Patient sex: F
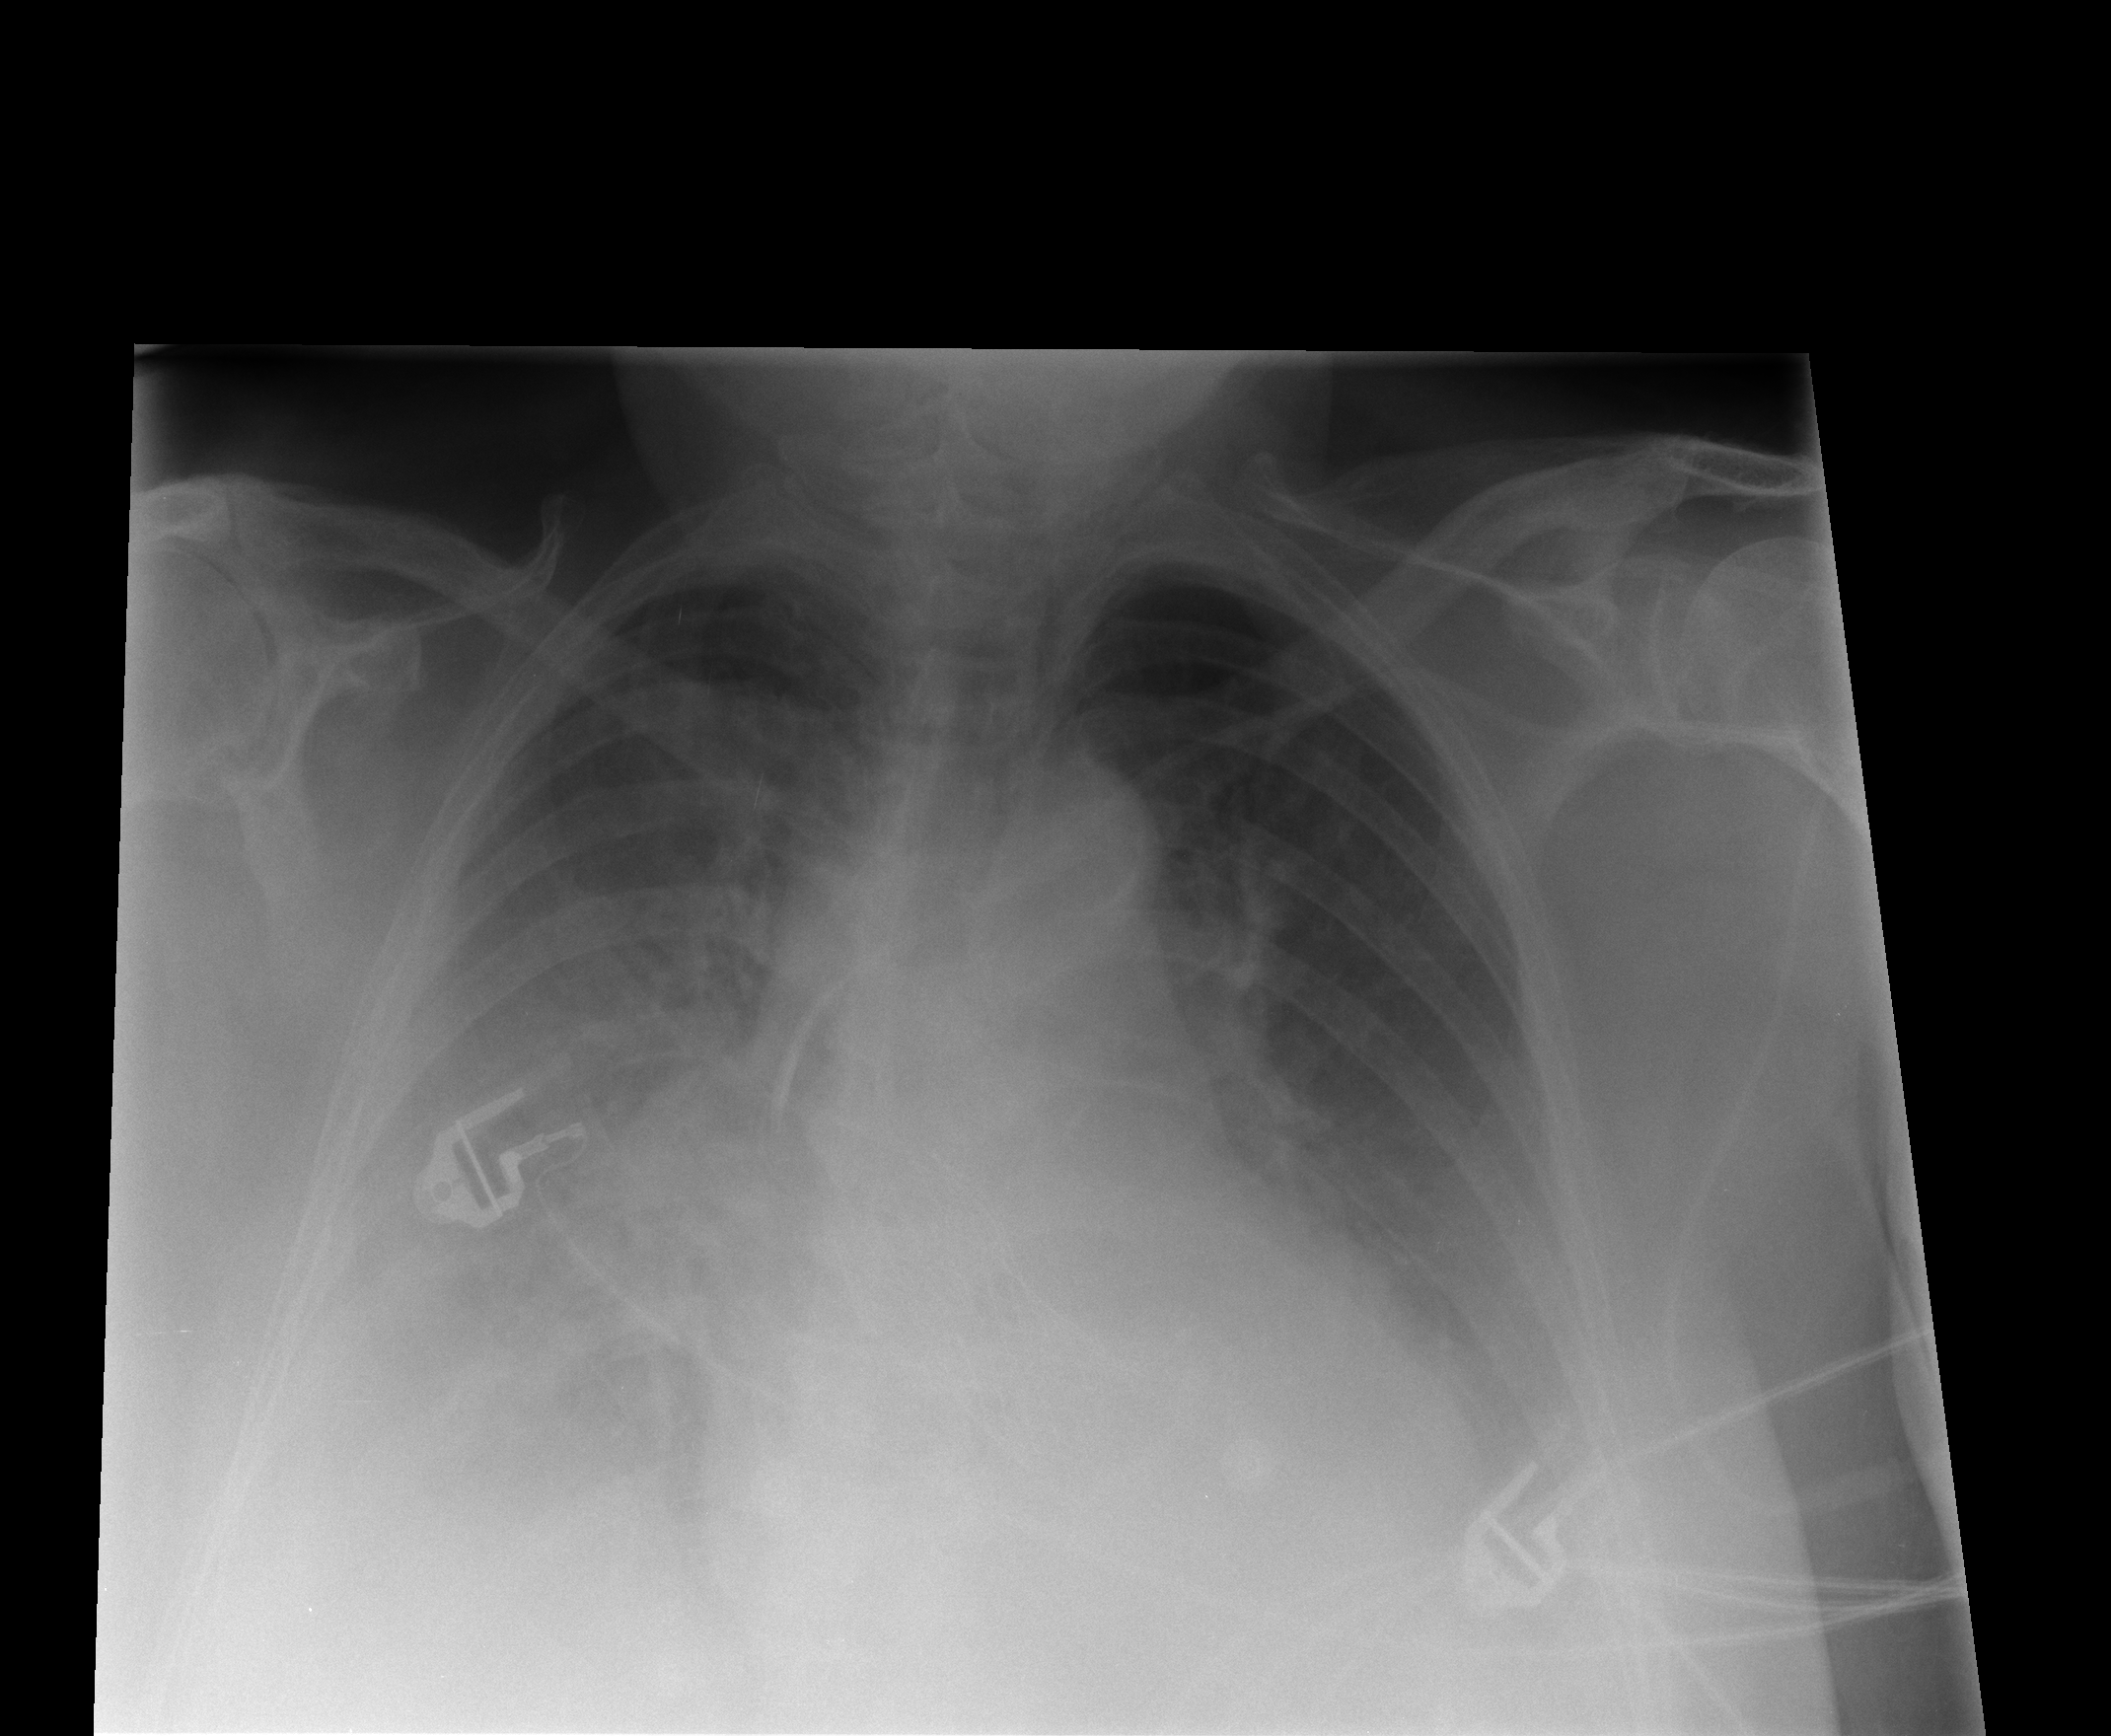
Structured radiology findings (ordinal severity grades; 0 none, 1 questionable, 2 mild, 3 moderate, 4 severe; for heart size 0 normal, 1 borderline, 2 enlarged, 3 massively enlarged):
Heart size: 2
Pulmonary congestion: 2
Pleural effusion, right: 2
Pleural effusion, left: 2
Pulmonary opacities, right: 4
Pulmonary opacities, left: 3
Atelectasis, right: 3
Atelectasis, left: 2